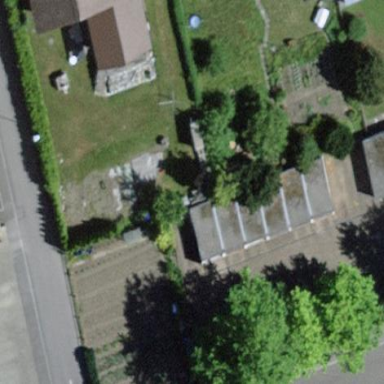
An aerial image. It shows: Garage building.